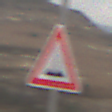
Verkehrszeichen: UnebeneFahrbahn
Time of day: MorningAfternoon
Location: Outdoor (Nature)
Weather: Overcast
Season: NotSpecified
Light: Natural